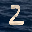
Label: 2